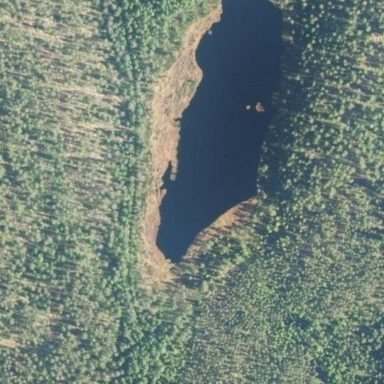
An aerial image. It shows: Lake with natural water.